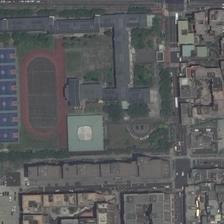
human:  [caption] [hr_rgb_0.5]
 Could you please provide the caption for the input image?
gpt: a red and green playground and six blue badminton fields beside .

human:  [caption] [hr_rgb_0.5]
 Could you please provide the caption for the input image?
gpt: a huge sport park and dense buildings area are divided into two parts by a street .

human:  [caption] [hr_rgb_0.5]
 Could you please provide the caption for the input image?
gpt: many buildings and a parking lot are around a playground with a row of basketball fields .

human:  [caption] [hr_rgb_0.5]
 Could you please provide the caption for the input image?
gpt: a playground with a row of basketball fields next to it is semisurrounded by many buildings .

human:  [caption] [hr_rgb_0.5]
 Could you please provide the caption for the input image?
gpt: a playground with six basketball fields is in a block next to a crossroads .